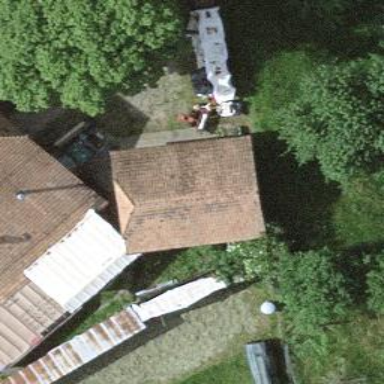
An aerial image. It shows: Garage.